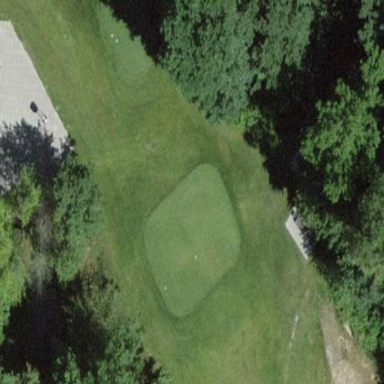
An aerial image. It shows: Golf tee.